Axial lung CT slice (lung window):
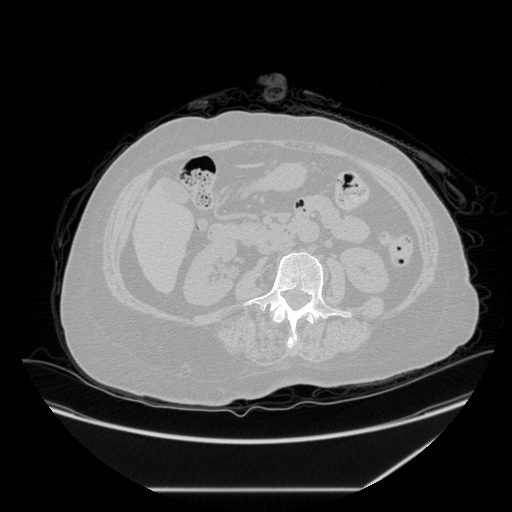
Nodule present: no